Interaction volume radius: 5 \u00c5
Interaction volume height: 10 \u00c5
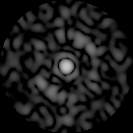
Disorder parameter: 0.8491